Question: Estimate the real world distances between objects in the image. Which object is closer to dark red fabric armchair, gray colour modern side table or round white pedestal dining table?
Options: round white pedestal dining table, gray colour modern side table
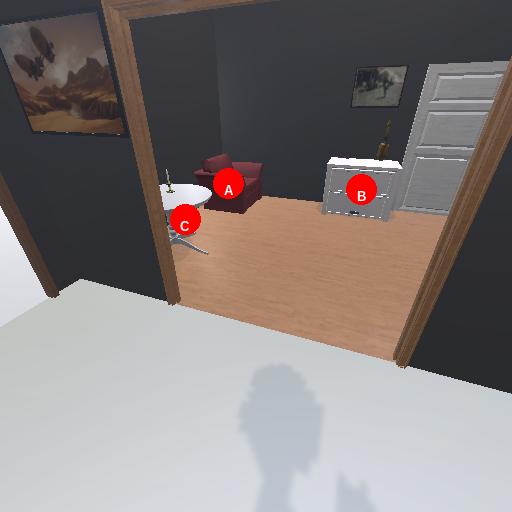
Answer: round white pedestal dining table